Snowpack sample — Buffalo Mountain, Silverthorne, Colorado, USA (1/25/25, 10:11 AM MST)
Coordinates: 39.6222, -106.1139
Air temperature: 22 °F
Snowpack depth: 110 cm
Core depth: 10 cm
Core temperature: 46.4 °F
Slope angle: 12°, slope face: 102°
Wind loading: high
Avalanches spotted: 0
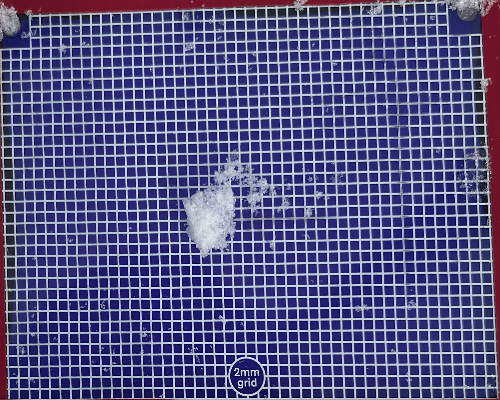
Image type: profile
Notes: No avalanches nearby, collected on the outskirts of a fire break 15 meters from the treeline, on way to Buffalo and Red Mountain